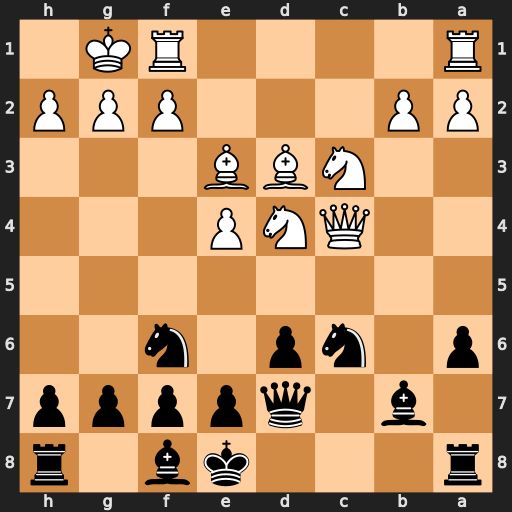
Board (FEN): r3kb1r/1b1qpppp/p1np1n2/8/2QNP3/2NBB3/PP3PPP/R4RK1
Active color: b
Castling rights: kq
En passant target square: -
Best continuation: Ne5 Qb3 Nxd3